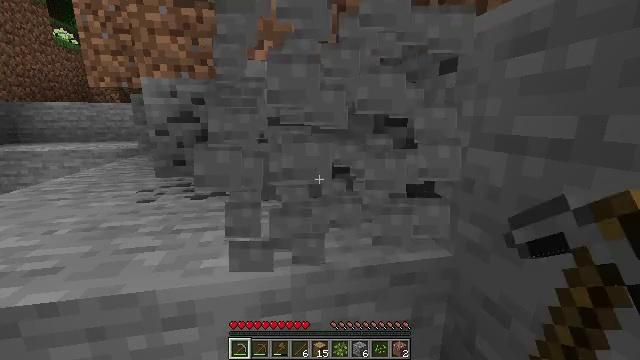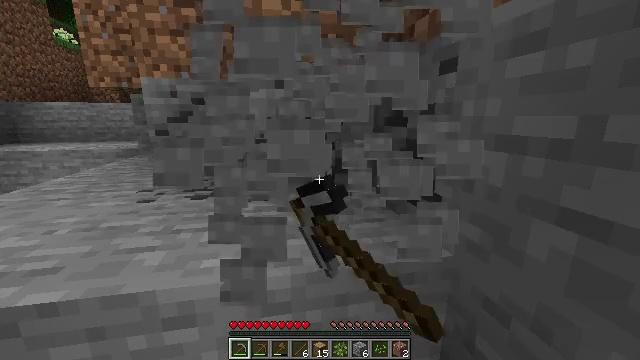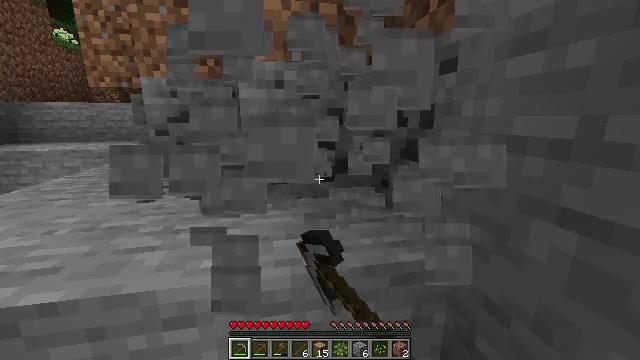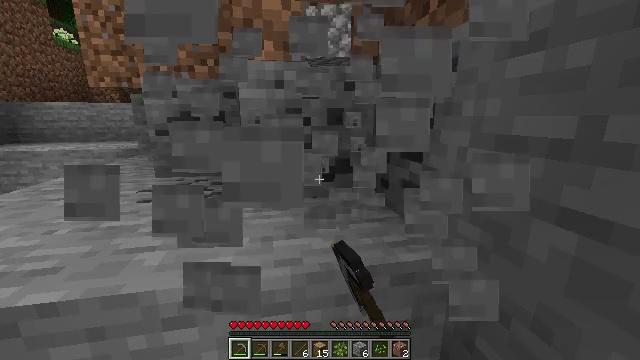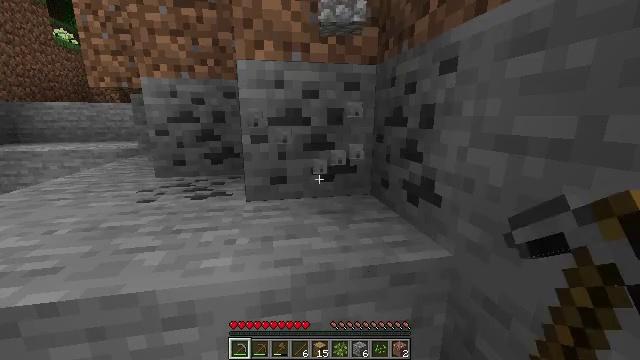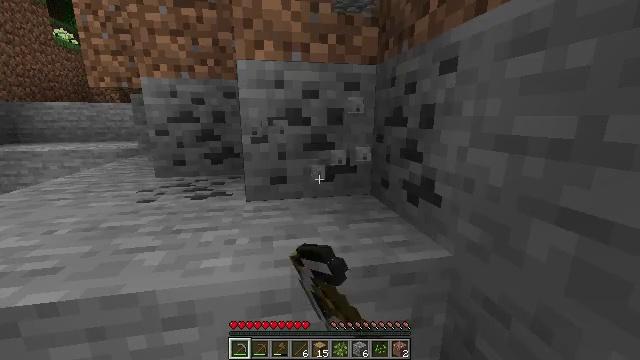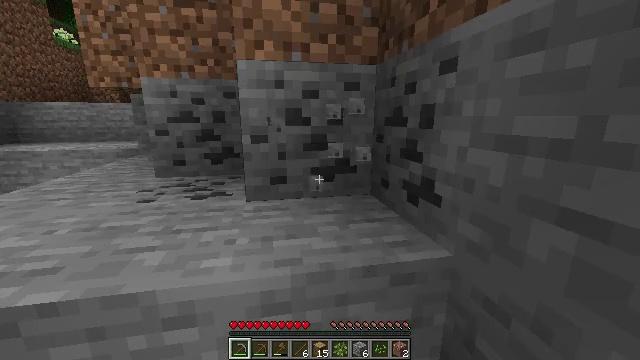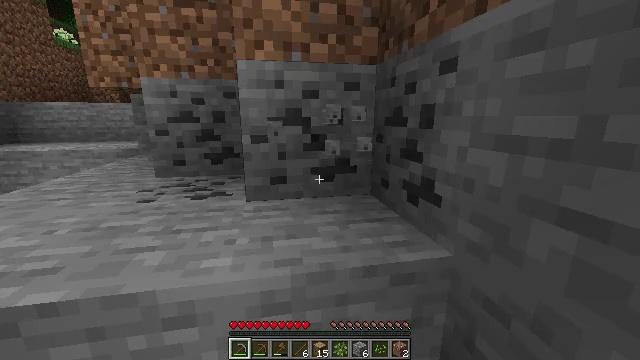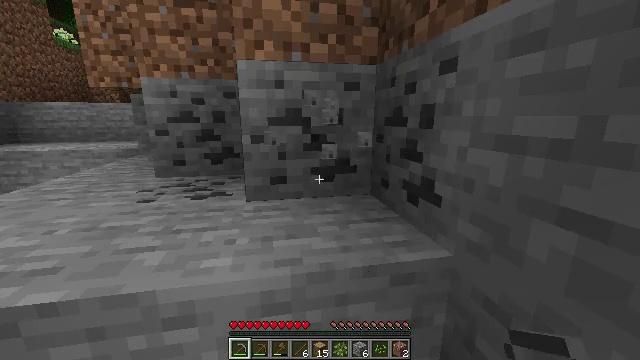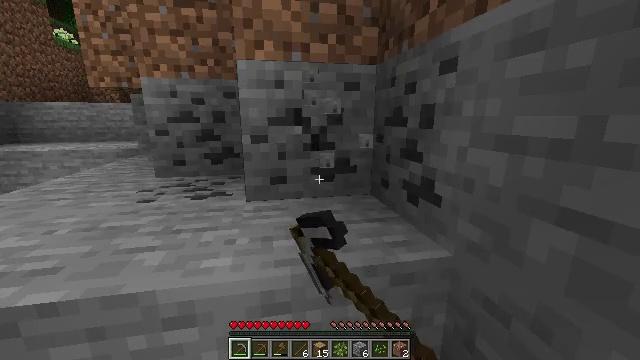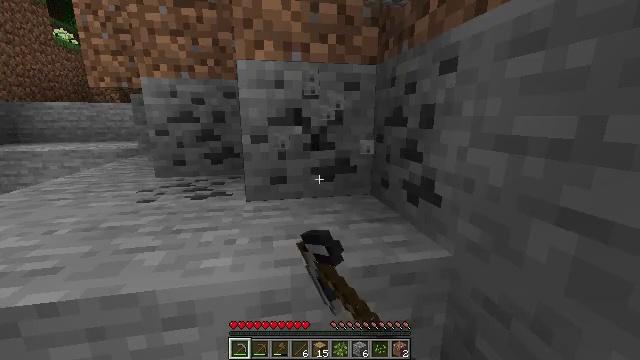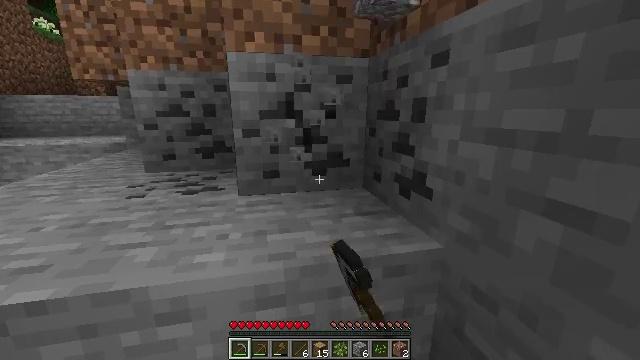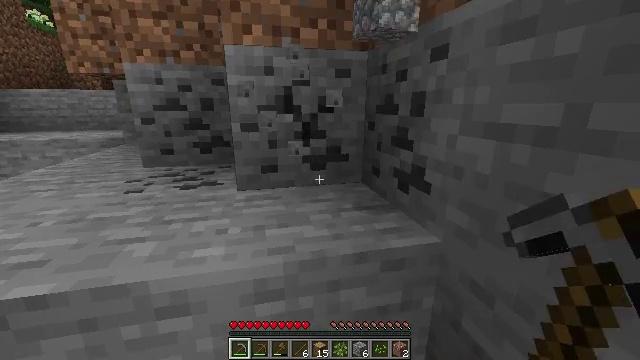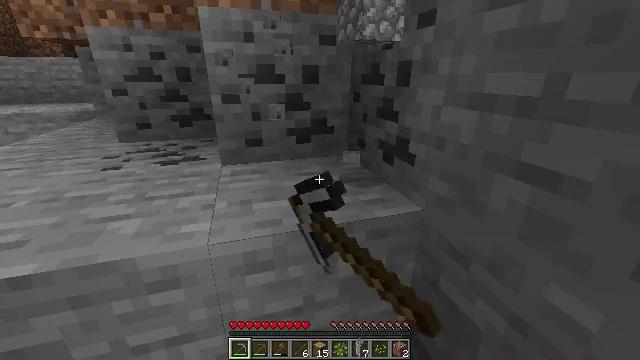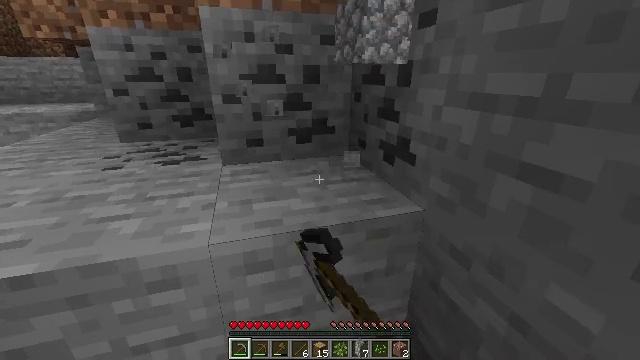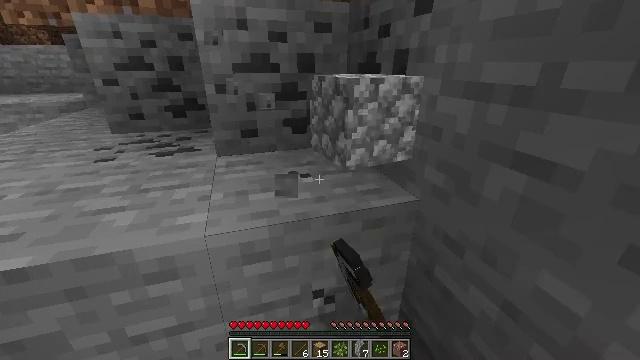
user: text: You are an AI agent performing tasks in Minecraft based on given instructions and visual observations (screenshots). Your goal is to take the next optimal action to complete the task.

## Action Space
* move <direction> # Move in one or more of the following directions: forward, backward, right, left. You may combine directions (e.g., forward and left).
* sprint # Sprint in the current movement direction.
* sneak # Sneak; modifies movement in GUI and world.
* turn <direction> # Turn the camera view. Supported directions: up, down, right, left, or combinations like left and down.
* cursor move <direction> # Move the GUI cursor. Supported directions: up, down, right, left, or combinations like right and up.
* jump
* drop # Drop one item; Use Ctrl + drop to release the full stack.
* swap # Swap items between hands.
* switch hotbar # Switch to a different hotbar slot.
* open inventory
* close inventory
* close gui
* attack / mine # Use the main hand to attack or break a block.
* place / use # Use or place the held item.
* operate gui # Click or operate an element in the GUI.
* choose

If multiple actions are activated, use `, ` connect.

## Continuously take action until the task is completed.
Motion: motion action
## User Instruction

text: Attack the ground to harvest granite.
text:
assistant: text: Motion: attack / mine
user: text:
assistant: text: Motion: attack / mine
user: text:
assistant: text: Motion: attack / mine
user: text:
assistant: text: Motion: attack / mine
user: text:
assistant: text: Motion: attack / mine
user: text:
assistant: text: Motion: attack / mine
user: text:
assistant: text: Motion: attack / mine
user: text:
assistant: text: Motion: attack / mine
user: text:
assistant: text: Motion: attack / mine
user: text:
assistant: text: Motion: attack / mine
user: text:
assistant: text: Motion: turn right and down, attack / mine
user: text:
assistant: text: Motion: turn down, attack / mine
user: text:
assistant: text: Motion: turn right and down, attack / mine
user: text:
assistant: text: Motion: attack / mine
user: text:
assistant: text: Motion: turn right and down, attack / mine
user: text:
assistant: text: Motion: turn down, attack / mine
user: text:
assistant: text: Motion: attack / mine
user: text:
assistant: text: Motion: attack / mine
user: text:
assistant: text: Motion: attack / mine
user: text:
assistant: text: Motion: attack / mine
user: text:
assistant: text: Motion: attack / mine
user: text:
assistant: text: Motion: attack / mine
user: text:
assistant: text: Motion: attack / mine
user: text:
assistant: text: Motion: attack / mine
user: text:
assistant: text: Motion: attack / mine
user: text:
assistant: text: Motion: attack / mine
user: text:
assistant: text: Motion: attack / mine
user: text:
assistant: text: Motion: attack / mine
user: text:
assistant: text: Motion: turn up, attack / mine
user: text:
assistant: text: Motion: turn up, attack / mine